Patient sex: F
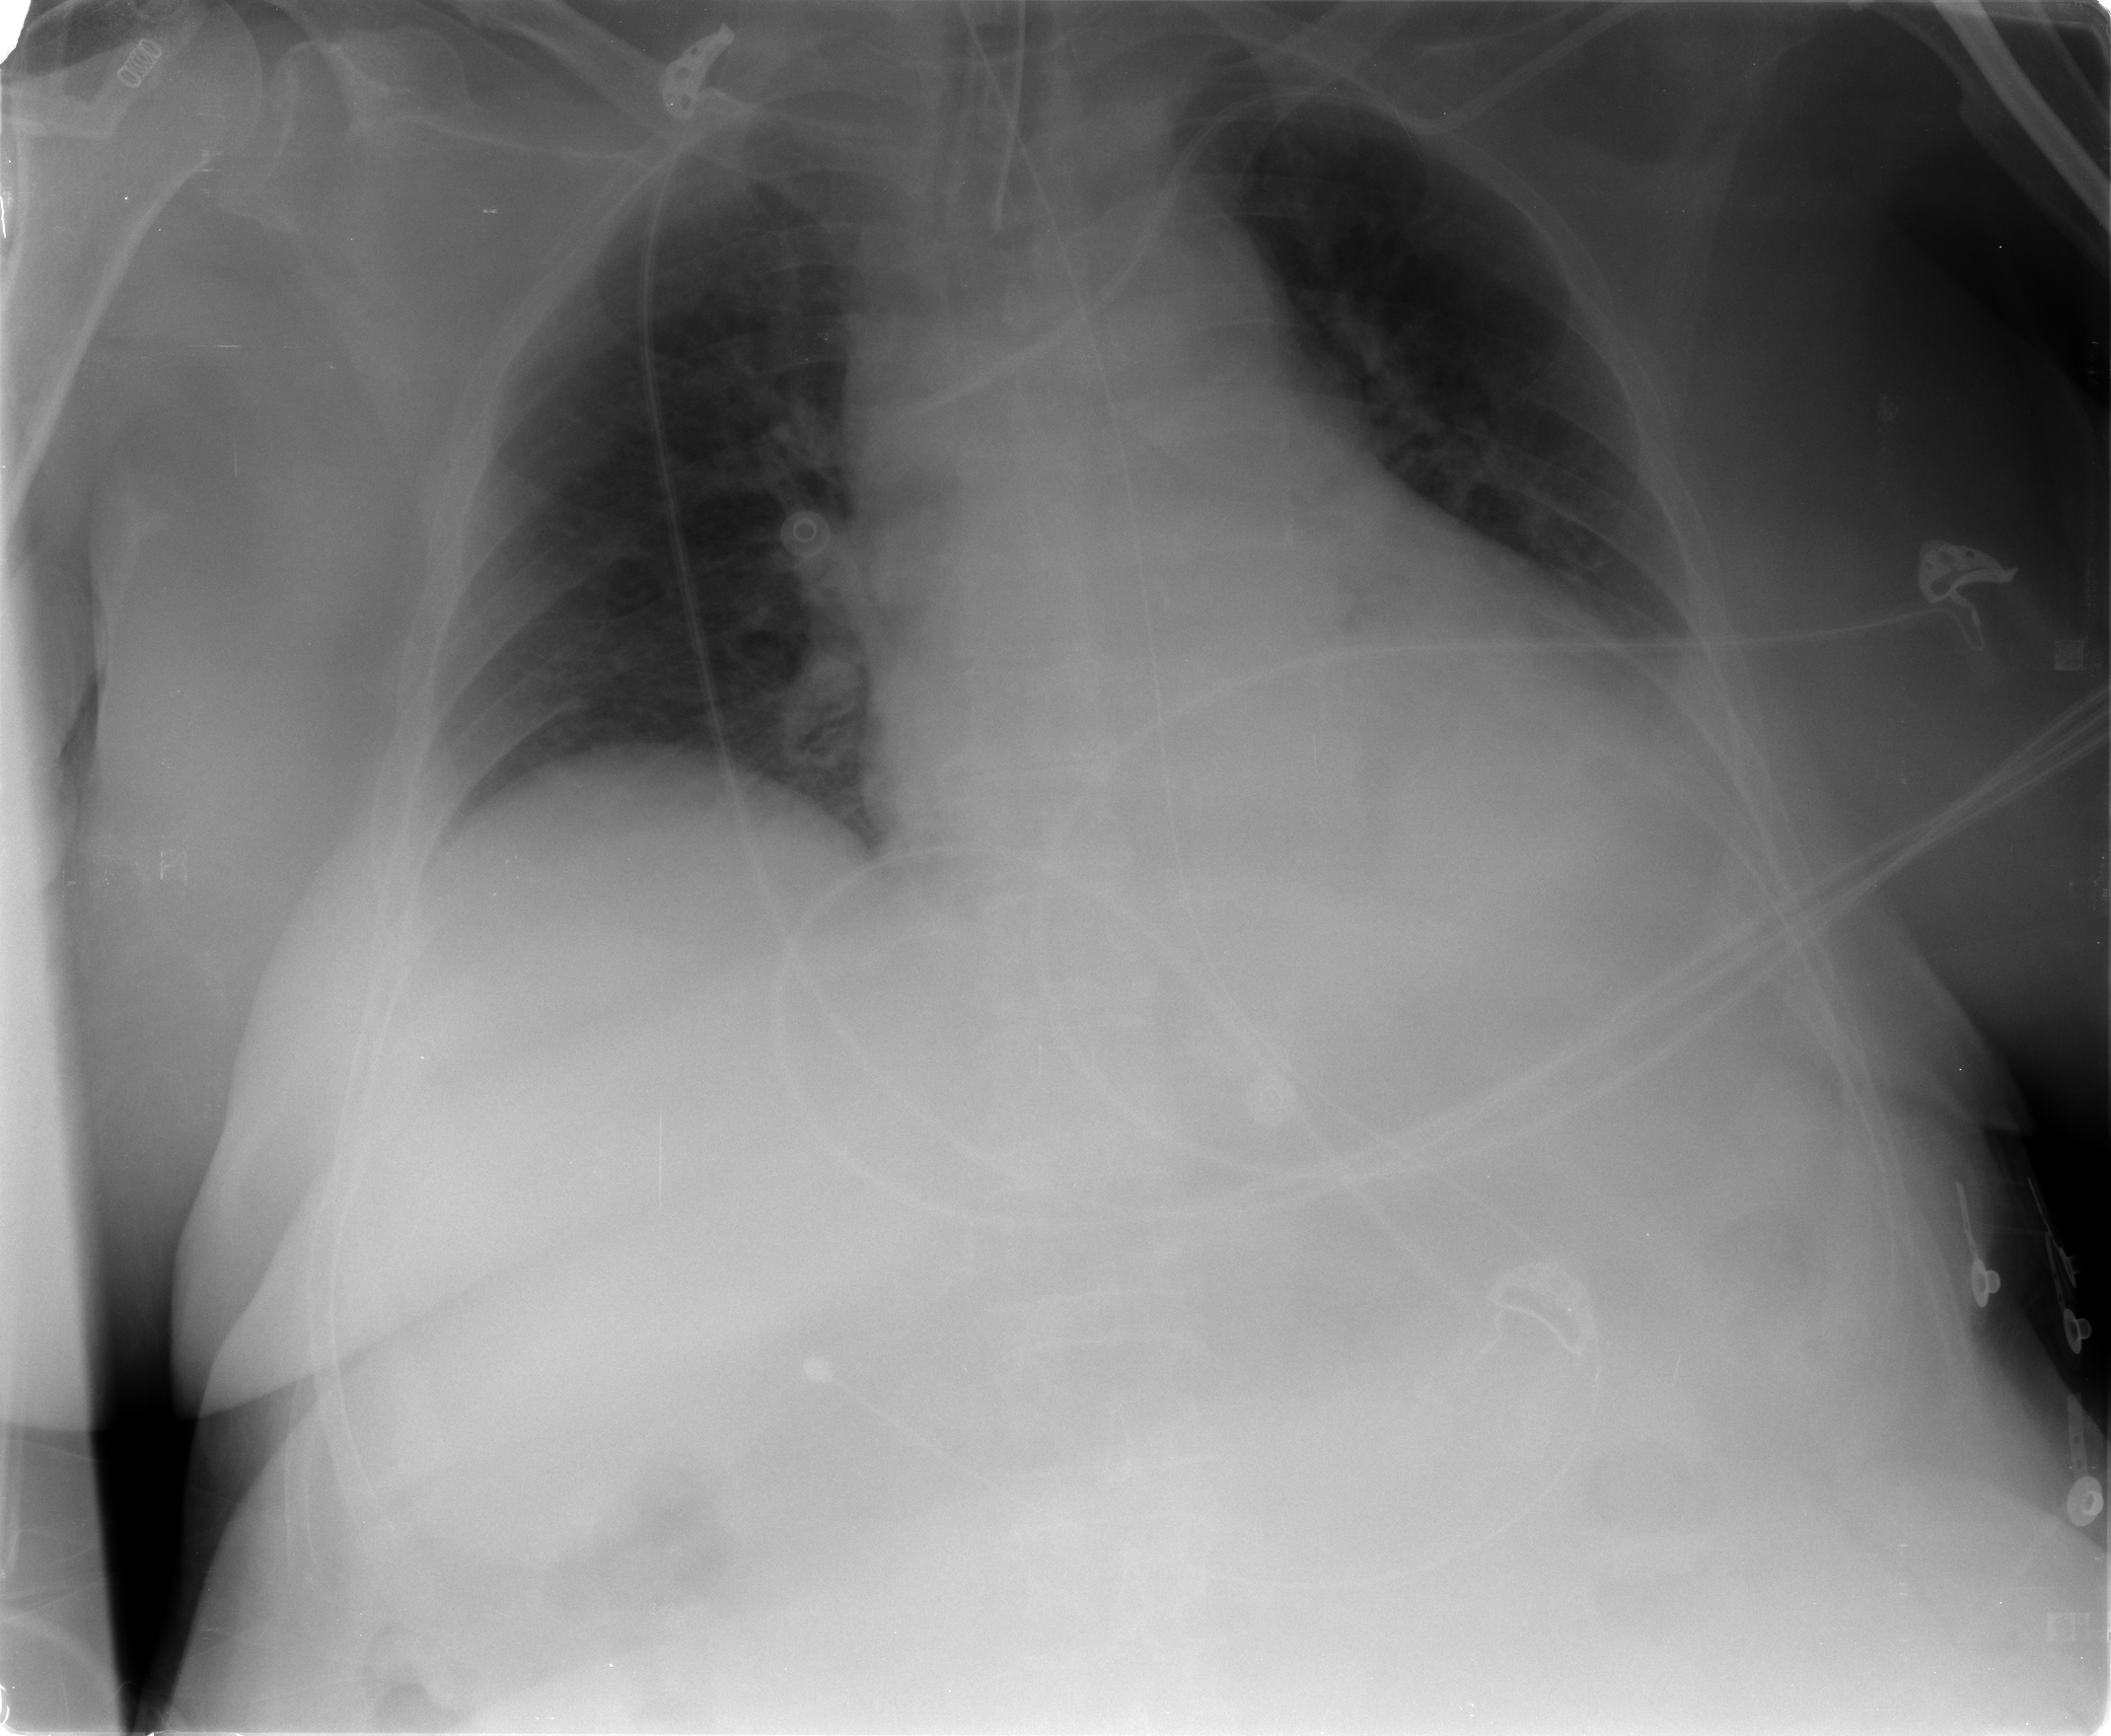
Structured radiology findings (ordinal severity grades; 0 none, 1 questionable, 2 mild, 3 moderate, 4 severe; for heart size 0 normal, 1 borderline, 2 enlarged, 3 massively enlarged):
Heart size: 2
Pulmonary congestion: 2
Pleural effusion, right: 0
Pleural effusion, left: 1
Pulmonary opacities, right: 0
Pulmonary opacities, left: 0
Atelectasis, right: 0
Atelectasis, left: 1